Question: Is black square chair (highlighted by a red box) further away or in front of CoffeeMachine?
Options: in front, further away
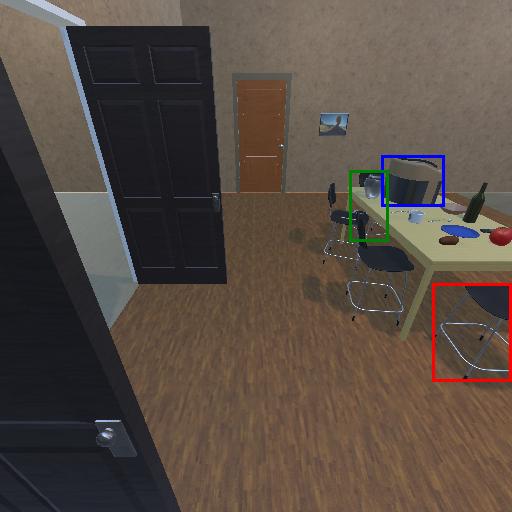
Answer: in front